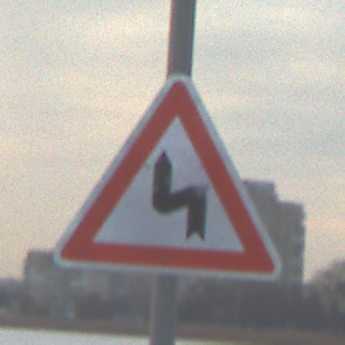
Verkehrszeichen: DoppelkurveZunaechstLinks
Umgebung: Outdoor, Nature
Tageszeit: SunriseSunset
Wetter: PartlyCloudy
Licht: Natural
Jahreszeit: NotSpecified
Kontrast: LowContrast